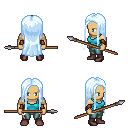
a pixel art fantasy rpg character, male body template, human, tanned skin, teal pirate shirt, teal pants, white cyan extra-long hairstyle, cloth bracers, maroon shoes, spear, four views (front, back, left, right), 2x2 character sprite sheet, small pixel art, hard edges, no anti-aliasing